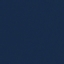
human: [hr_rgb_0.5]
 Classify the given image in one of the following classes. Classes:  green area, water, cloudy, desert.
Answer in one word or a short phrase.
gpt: water